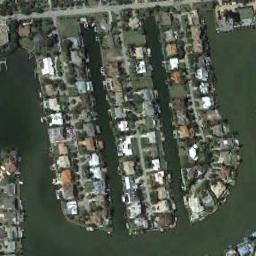
Label: residential